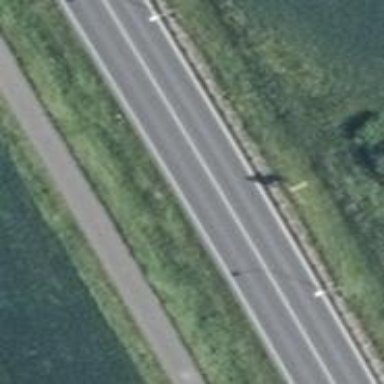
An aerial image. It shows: Asphalt primary motorway.